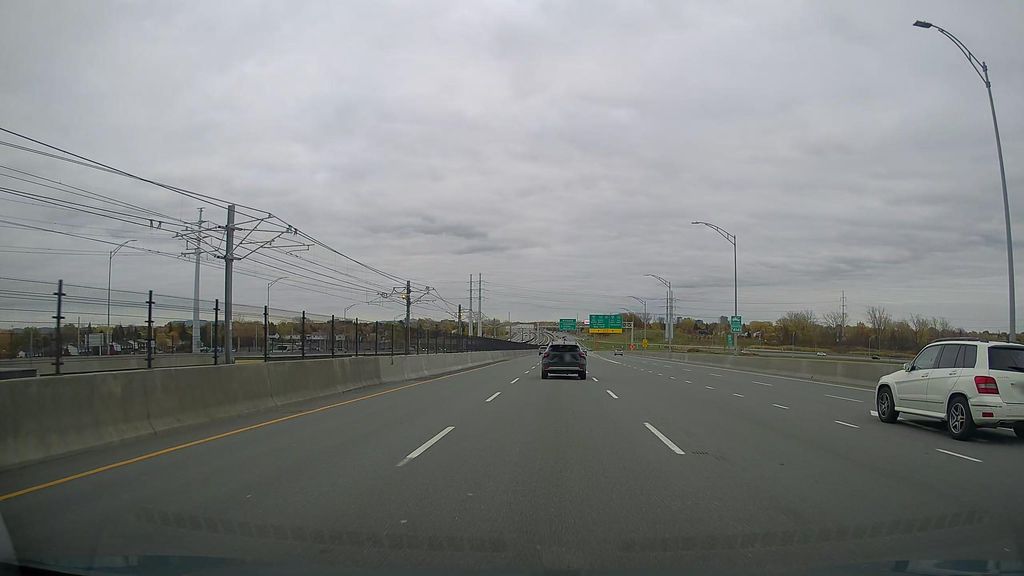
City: montreal